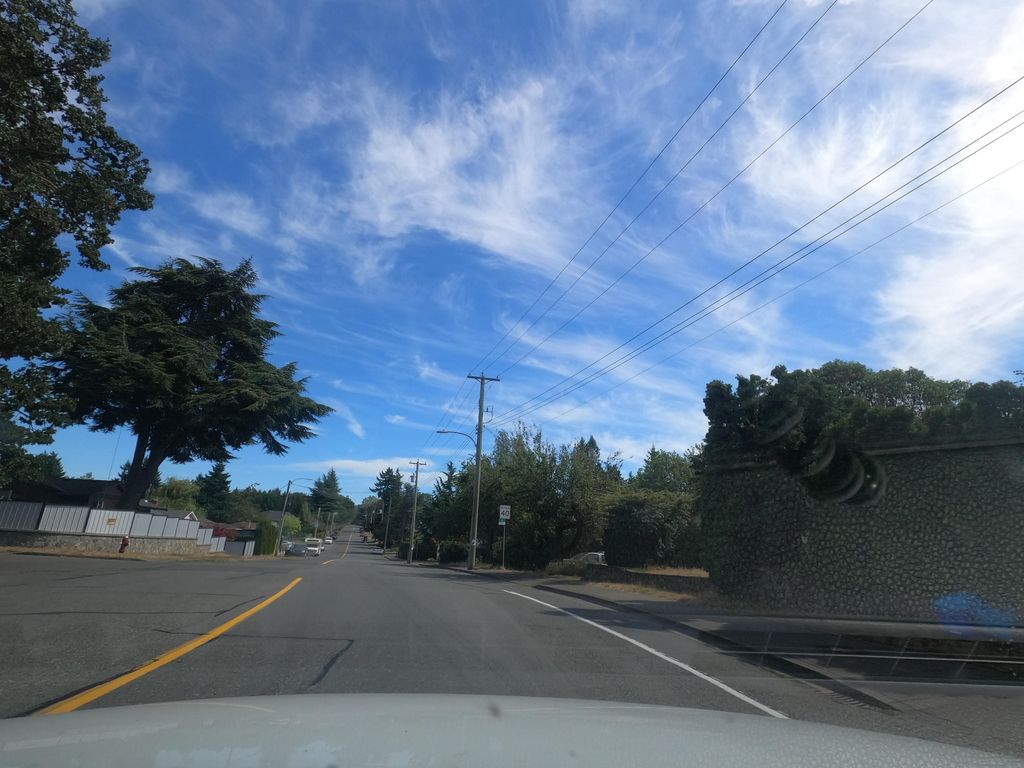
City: victoria